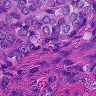
Metastatic tissue present: yes